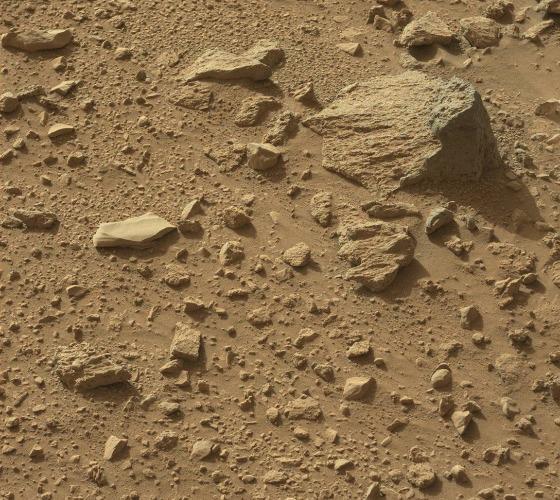
Terrain classes present: Bedrock, Gravel / Sand / Soil, Rock, Shadow